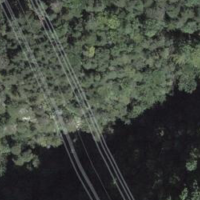
EUNIS habitat code: 44
Species observed at this site:
Hippocrepis emerus